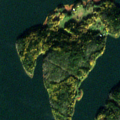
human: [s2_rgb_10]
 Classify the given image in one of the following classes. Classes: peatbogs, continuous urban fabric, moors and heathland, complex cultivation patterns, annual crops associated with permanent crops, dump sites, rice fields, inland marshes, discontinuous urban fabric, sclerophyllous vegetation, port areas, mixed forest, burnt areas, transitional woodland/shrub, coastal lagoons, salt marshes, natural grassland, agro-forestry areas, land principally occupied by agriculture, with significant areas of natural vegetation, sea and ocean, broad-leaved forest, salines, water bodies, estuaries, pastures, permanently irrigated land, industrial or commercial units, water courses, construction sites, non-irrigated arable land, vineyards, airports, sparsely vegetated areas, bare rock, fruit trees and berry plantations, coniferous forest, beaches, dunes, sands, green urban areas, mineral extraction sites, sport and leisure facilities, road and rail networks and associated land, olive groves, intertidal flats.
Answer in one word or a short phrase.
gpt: coniferous forest, mixed forest, sea and ocean